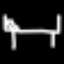
Label: bed